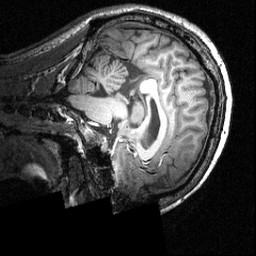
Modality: T1w
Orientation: sagittal
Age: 24
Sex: male
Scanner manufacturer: siemens
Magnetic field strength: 3.951 T
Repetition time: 1.5 s
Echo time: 0.00335 s